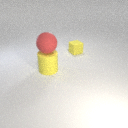
small yellow rubber cube behind large yellow rubber cylinder